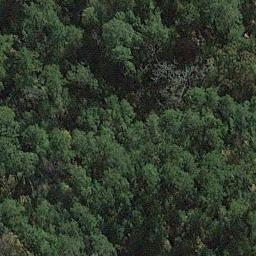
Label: forest